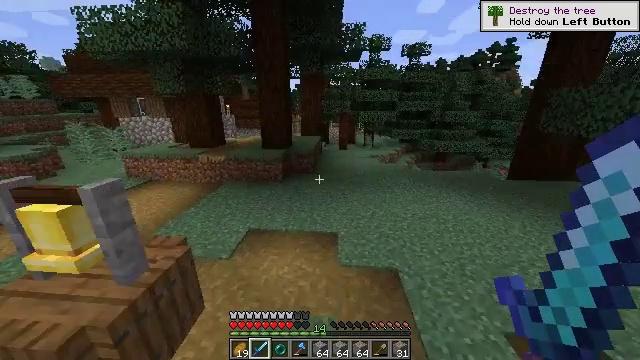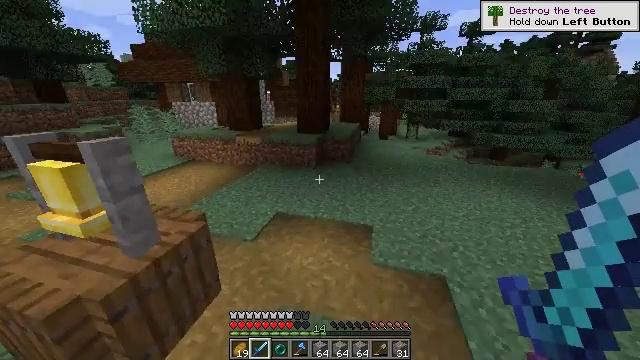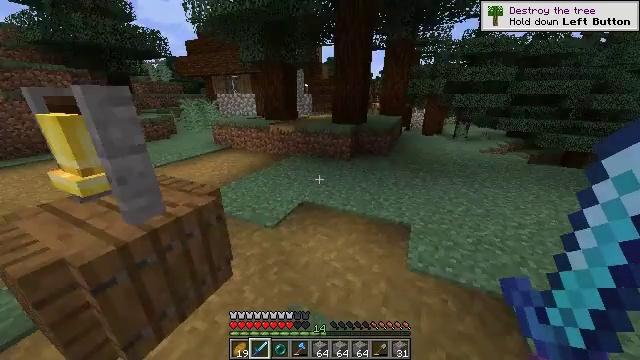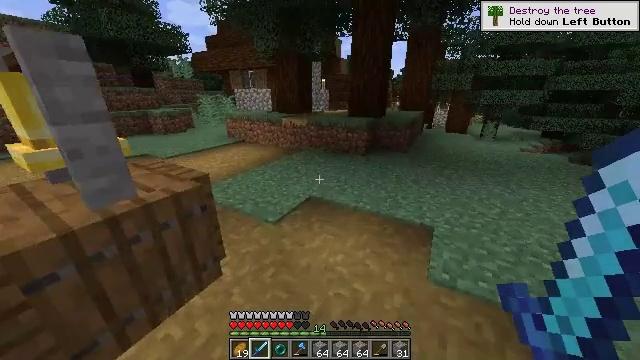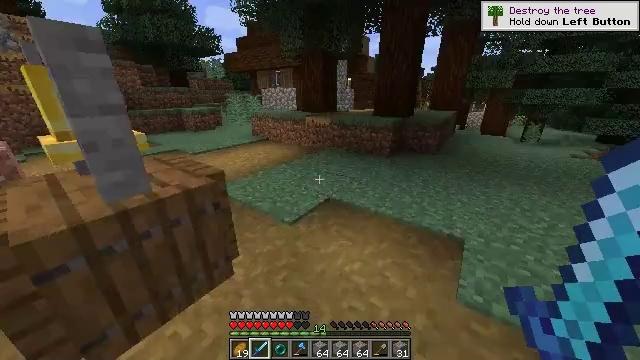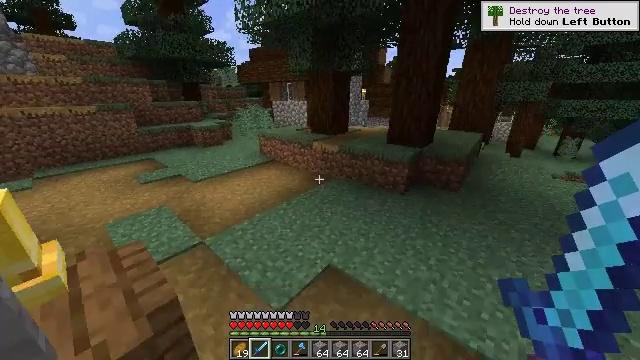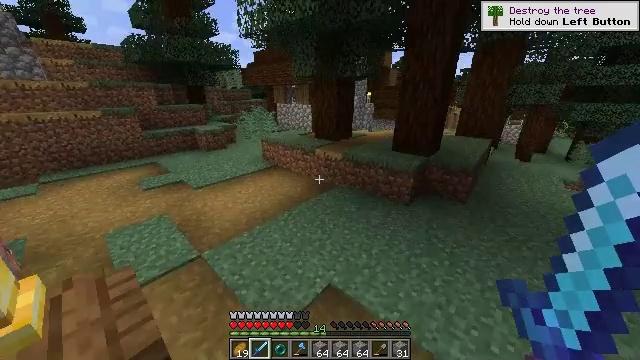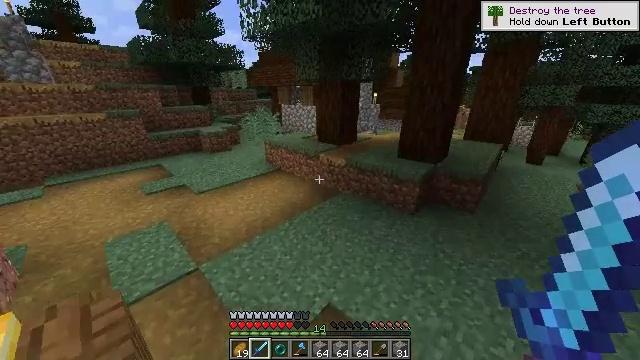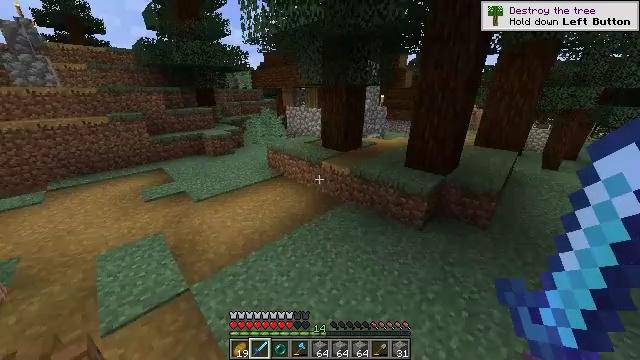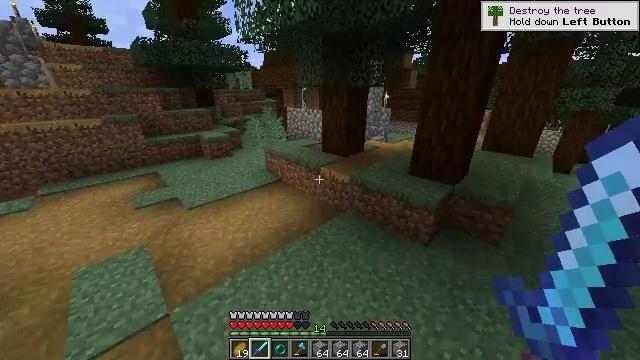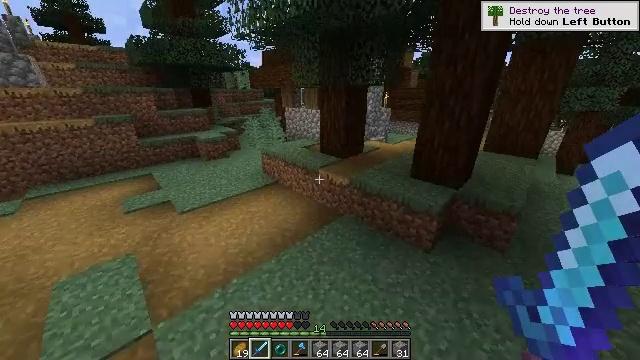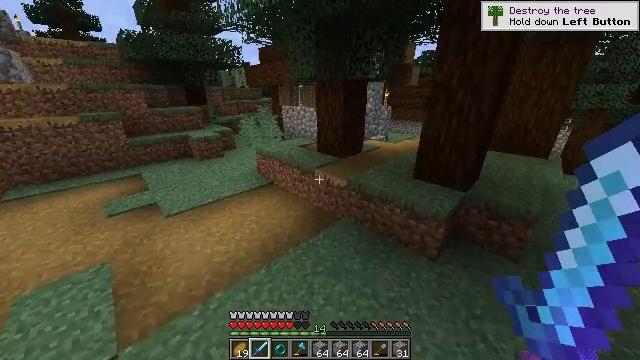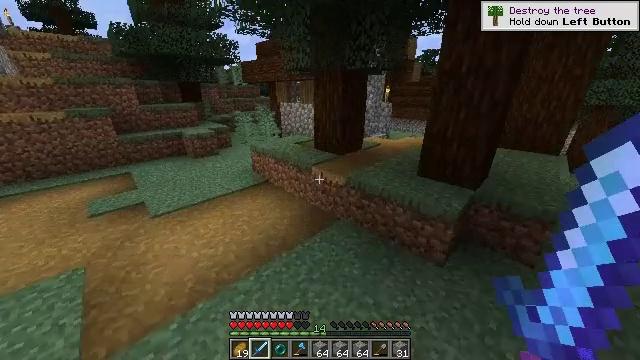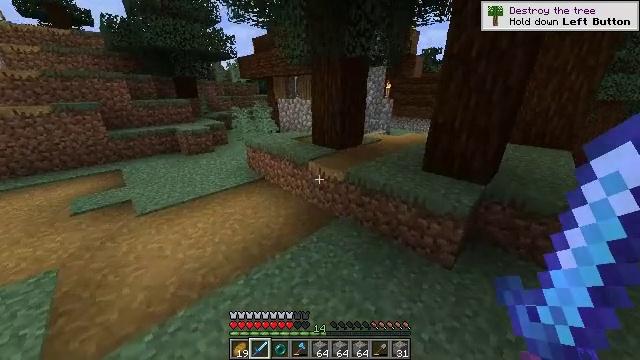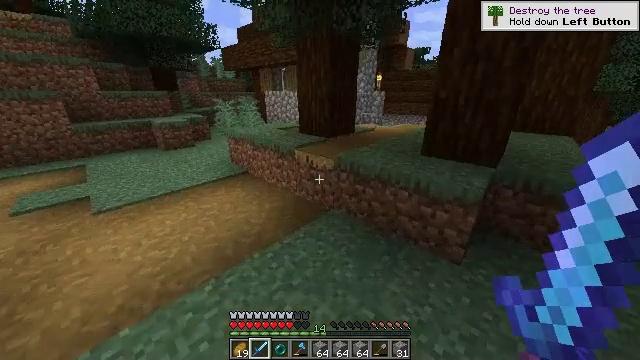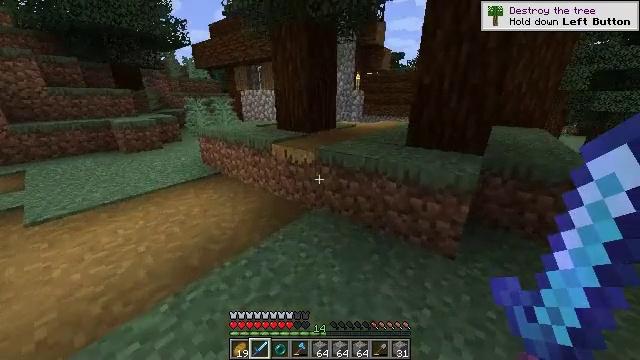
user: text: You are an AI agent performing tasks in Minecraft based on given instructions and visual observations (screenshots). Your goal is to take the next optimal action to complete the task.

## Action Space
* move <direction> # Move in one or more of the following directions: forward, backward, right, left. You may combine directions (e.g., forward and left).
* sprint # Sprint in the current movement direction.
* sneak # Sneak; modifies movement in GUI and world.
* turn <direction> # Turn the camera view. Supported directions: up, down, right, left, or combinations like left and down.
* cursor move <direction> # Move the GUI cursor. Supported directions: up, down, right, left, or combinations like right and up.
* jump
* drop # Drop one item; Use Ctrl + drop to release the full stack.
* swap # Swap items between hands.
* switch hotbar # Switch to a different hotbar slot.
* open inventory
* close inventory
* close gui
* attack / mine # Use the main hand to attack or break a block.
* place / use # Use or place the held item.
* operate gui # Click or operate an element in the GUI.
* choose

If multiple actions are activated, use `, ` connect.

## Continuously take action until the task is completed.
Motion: motion action
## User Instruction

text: Mine the torch on the wall.
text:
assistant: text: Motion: move forward, sprint, turn left and down, jump
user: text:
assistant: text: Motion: move forward, sprint, turn left, jump
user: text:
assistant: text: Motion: move forward, sprint, turn left, jump
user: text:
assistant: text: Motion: move forward, sprint, turn left, jump
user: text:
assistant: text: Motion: move forward, sprint, turn left, jump
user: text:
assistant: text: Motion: move forward, sprint, turn left, jump
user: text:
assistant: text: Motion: move forward, sprint, turn left, jump
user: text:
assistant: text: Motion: move forward, sprint, turn left, jump
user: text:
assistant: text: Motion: move forward, sprint, jump
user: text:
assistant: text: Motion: move forward, sprint, jump
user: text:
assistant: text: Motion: move forward, sprint, jump
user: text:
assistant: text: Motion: move forward, sprint, jump
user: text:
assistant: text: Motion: move forward, sprint, jump
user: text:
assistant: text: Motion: move forward, sprint, turn right, jump
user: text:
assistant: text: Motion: move forward, sprint, turn right and up, jump
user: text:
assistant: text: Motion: move forward, sprint, turn right, jump
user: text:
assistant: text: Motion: move forward, sprint, turn right, jump
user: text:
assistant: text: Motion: move forward, sprint, turn right, jump
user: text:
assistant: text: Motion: move forward, sprint, turn right, jump
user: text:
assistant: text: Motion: move forward, sprint, turn right, jump
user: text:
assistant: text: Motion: move forward, sprint, turn right, jump
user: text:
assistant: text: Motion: move forward, sprint, turn right, jump
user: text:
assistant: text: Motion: move forward, sprint, turn right, jump
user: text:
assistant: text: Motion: move forward, sprint, jump
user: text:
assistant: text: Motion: move forward, sprint, jump
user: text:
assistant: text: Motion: move forward, sprint, jump
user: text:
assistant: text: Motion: move forward, sprint, turn right, jump
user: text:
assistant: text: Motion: move forward, turn right, jump
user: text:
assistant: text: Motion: move forward
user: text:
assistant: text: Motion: move forward